Question: I am trying design like below image with react native.If anyone have worked like this modal design over the toolbar then please help me.

<URL>
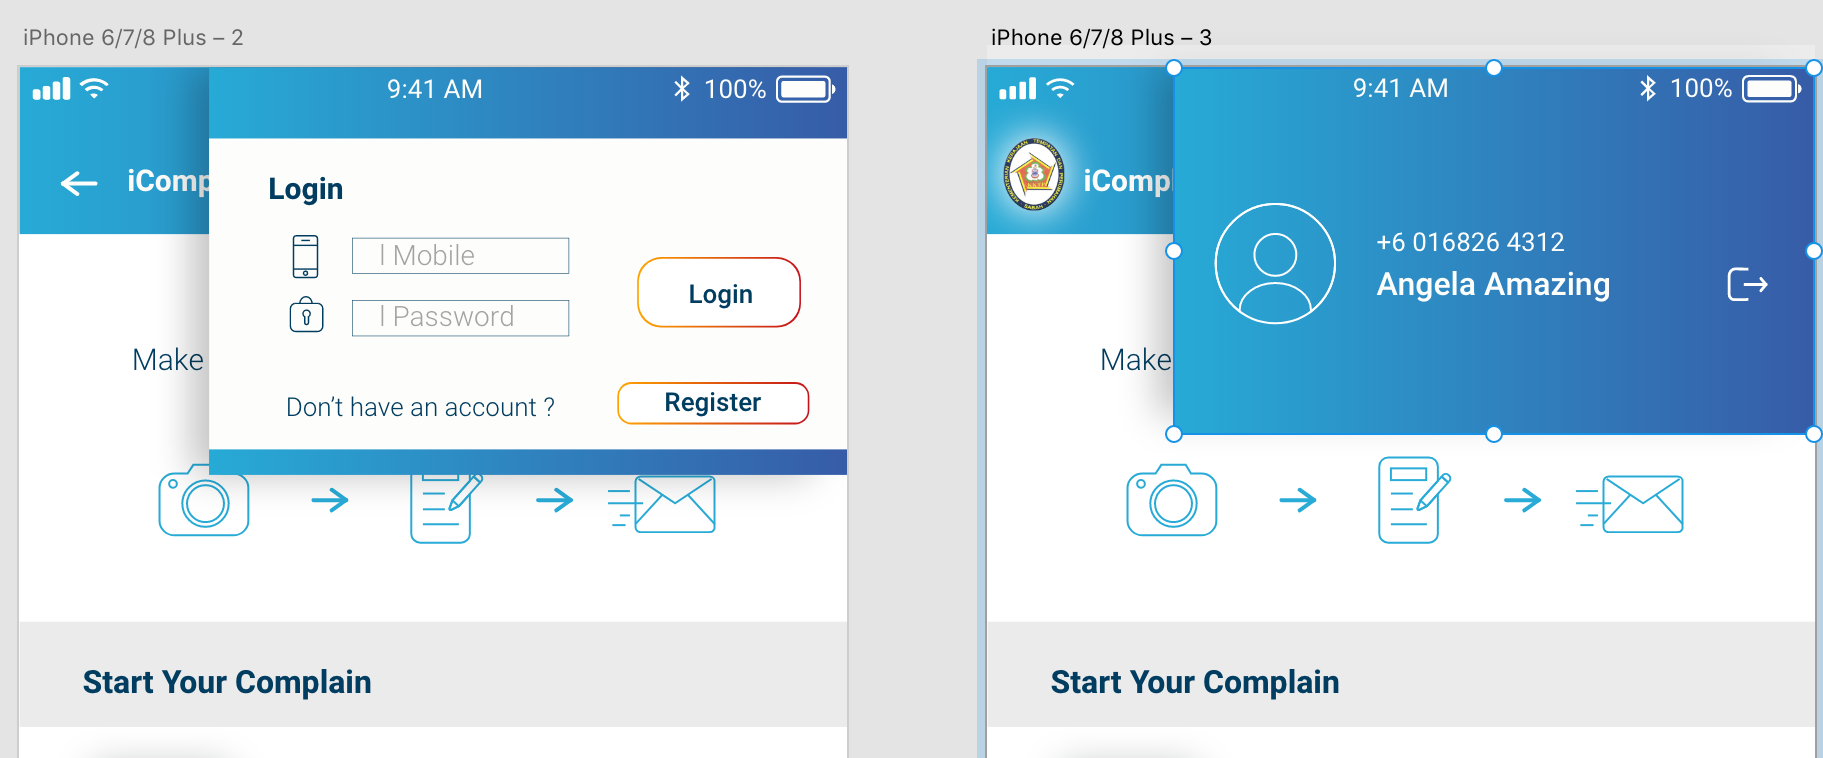
Answer: You will need a Modal with a embedded TouchableOpacity combined with some styling for positioning.
Please refer this
<URL>
'''
render() {
return (
<>
<View>
<Appbar.Header>
<Appbar.Content title="Title" subtitle="Subtitle" />
<Appbar.Action icon="search" onPress={() => this.setState({displayModal: true})} />
</Appbar.Header>
<View>
<Text>Main content!</Text>
</View>
</View>
{/*Modal code*/}
<Modal transparent={true} visible={this.state.displayModal}>
{/*Container .. clicking this closes the modal*/}
<TouchableOpacity style={{flex:1}} onPress={() => this.setState({displayModal:false})}>
<View style={{backgroundColor:'blue', position:'absolute', right:0, width:200, height: 200}}>
<Text style={{color:'#ffffff'}}>Hello World!</Text>
</View>
</TouchableOpacity>
</Modal>
</>
);
}
'''
Not very nicely styled but I guess it does what you want